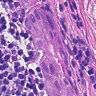
Metastatic tissue present: yes